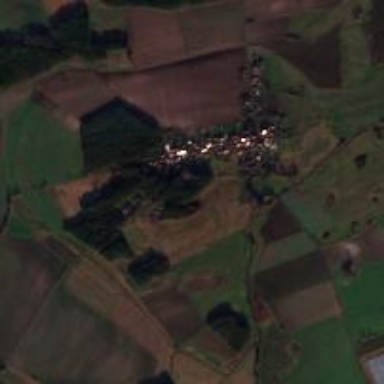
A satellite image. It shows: Village.